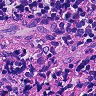
Metastatic tissue present: no